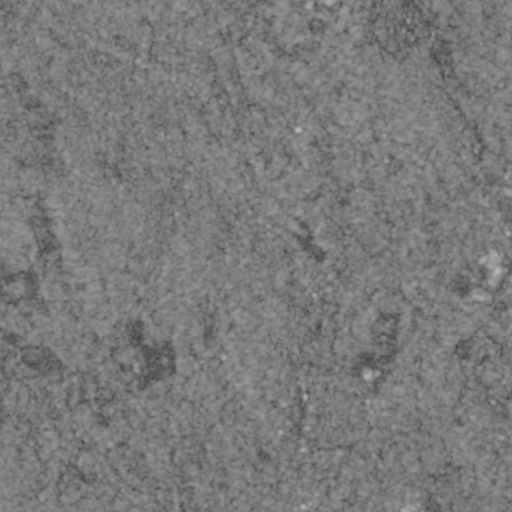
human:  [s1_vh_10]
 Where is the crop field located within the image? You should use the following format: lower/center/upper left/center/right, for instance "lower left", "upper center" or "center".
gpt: The crop field is located in the left of the image.
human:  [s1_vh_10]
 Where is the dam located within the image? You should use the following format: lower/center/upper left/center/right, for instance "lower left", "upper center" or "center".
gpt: The dam is located in the lower center of the image.
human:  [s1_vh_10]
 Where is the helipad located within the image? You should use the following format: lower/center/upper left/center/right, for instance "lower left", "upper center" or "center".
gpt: The helipad is located in the center left of the image.
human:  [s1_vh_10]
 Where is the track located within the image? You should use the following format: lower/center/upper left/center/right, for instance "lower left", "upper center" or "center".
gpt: The track is located in the lower left of the image.
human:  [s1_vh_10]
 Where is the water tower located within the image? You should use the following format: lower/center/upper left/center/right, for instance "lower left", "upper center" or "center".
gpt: The water tower is located in the lower center of the image.
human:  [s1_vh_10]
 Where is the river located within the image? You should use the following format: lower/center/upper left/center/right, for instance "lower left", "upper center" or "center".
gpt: The river is located in the lower right of the image.
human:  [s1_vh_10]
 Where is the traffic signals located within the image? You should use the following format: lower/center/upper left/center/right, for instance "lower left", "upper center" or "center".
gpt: The traffic signals is located in the center right of the image.
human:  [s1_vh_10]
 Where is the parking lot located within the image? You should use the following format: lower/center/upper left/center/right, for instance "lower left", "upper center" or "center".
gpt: There is no parking lot in the image.

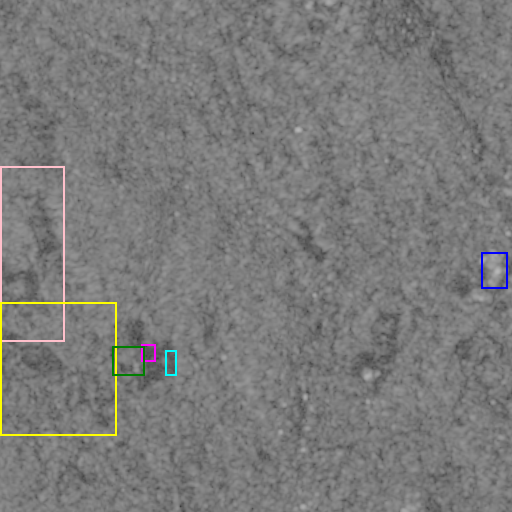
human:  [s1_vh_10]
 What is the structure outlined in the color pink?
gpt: The structure outlined in pink is a crop field.
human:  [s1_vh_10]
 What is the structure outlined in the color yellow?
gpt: The structure outlined in yellow is a park.
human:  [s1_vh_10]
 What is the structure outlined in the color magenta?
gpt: The structure outlined in magenta is a parking lot.
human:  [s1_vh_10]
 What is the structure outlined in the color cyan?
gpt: The structure outlined in cyan is a track.
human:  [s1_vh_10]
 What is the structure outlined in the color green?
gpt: The structure outlined in green is a building.
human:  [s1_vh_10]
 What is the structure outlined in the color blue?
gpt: The structure outlined in blue is a building.
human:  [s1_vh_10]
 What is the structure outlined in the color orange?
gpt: There is no orange outline.